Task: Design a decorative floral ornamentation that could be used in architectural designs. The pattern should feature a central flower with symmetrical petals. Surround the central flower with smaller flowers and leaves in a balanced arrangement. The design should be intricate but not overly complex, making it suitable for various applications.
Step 16:
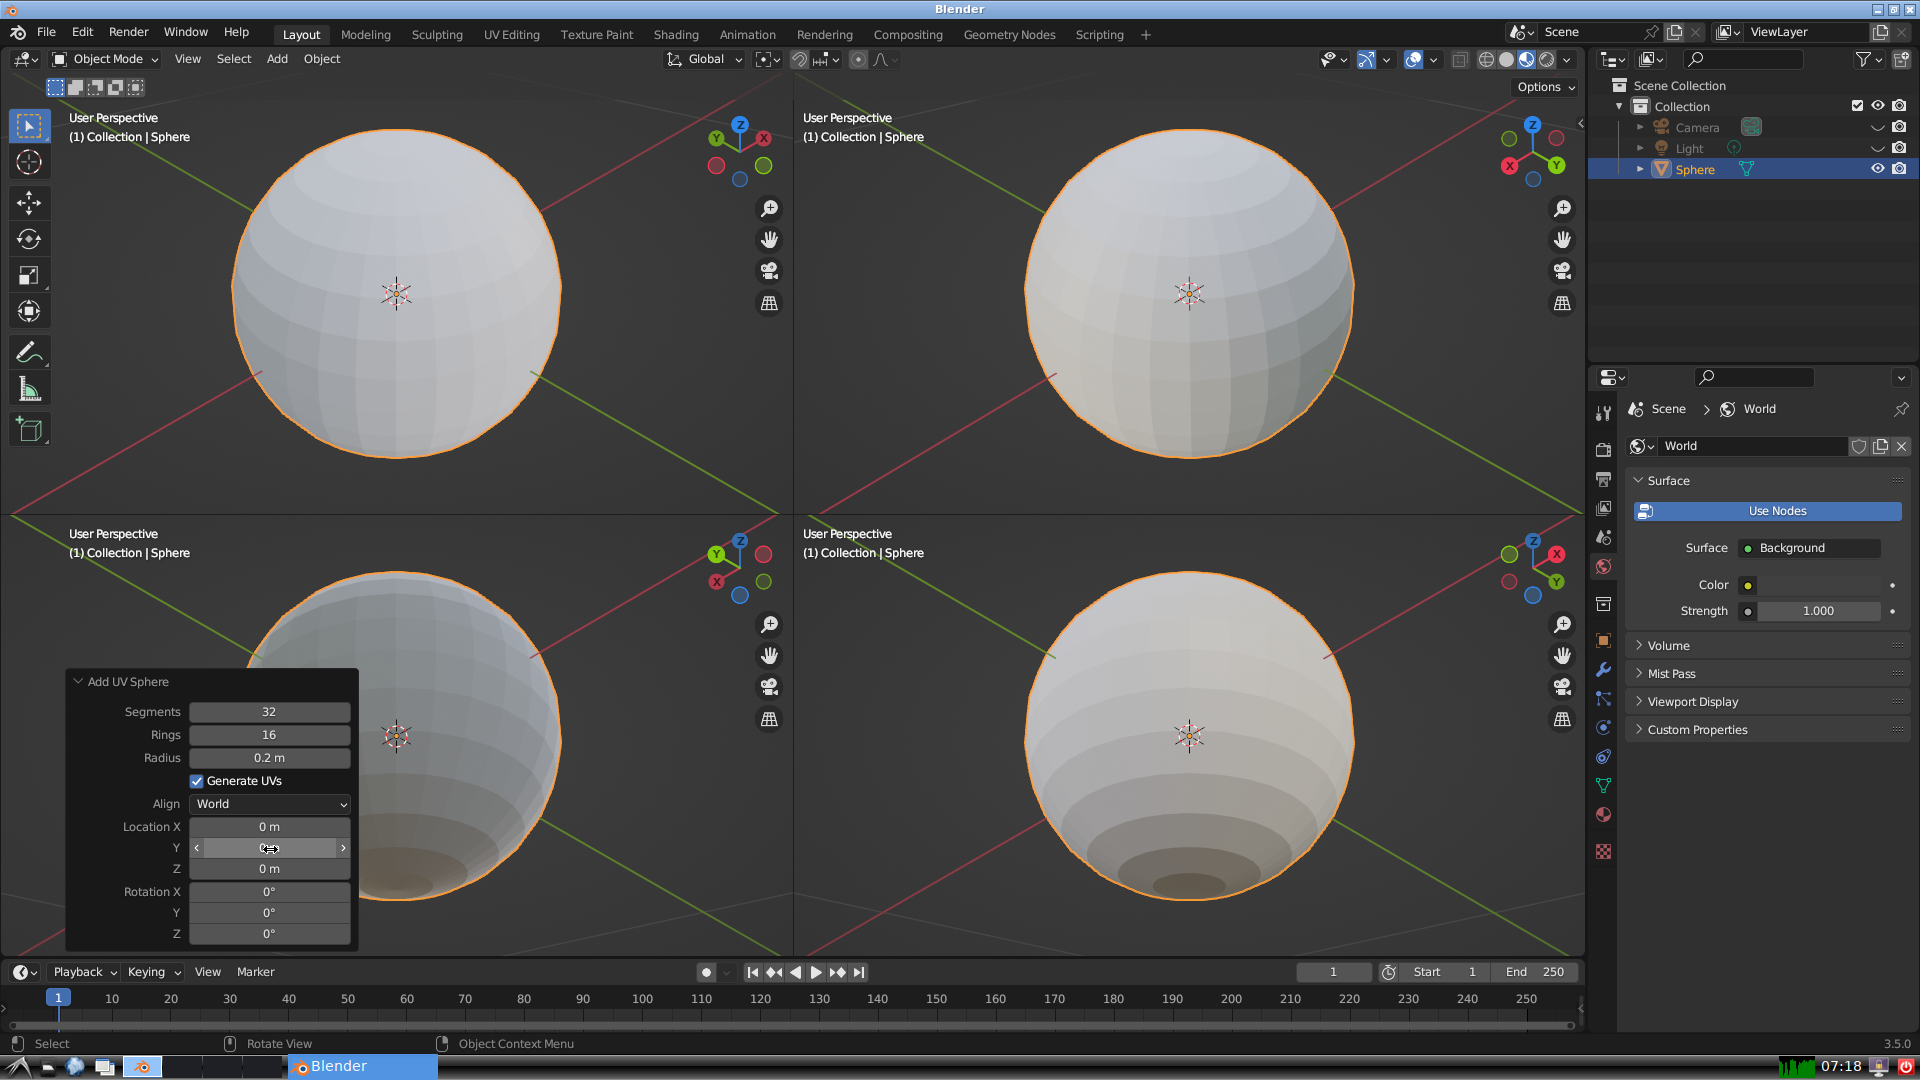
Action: click: no